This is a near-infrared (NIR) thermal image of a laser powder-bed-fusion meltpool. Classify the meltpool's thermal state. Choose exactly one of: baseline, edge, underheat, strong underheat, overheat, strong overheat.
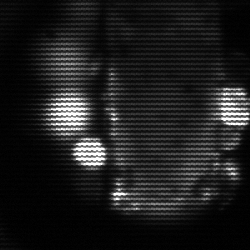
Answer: strong underheat